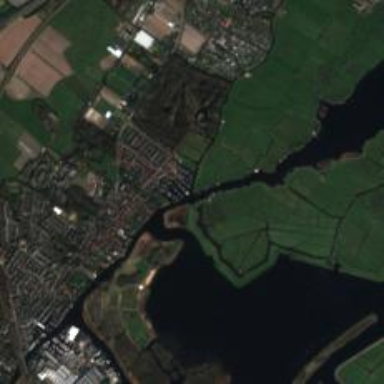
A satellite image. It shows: Canal.